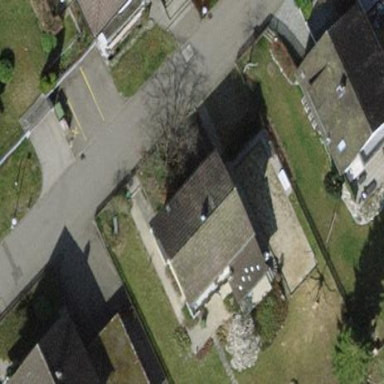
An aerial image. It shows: Detached building with gabled red roof.